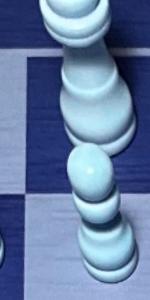
Label: Pawn_White